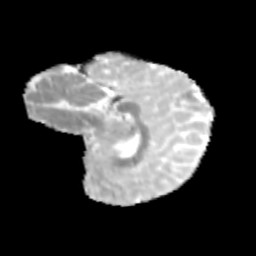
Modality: MD
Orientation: sagittal
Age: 10
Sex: male
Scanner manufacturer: siemens
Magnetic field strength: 3 T
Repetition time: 3.8 s
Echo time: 0.07 s